Chest X-ray. View position: PA
Patient age: 45
Patient sex: F
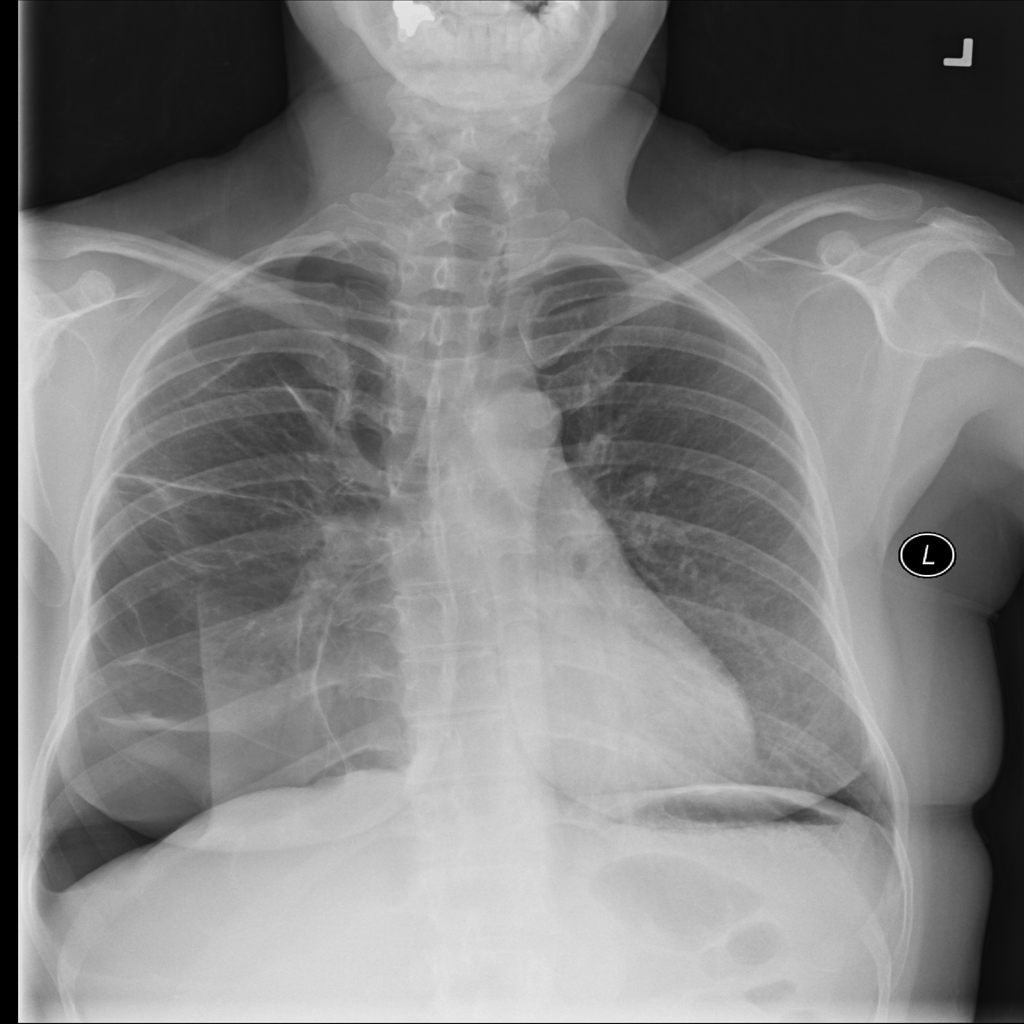
Finding: Pneumothorax